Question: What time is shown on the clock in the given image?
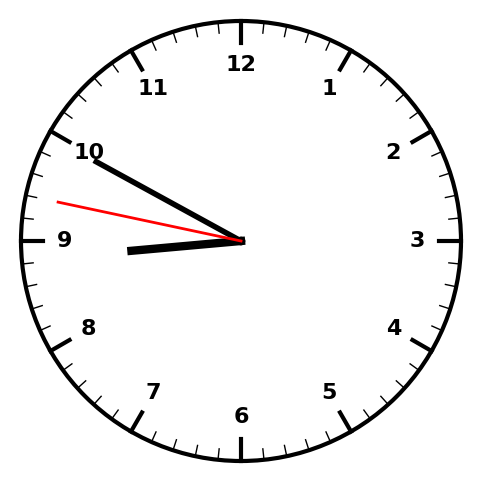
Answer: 08:49:47